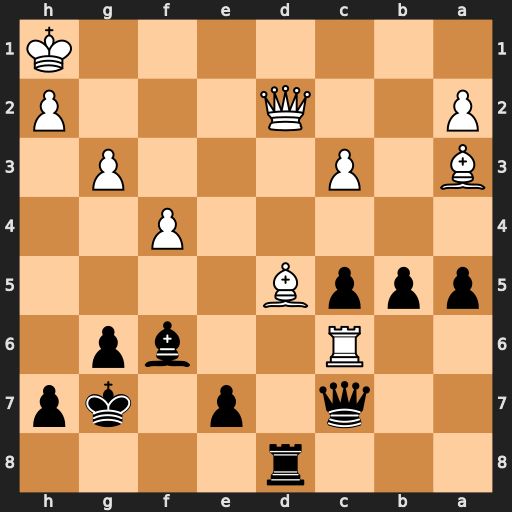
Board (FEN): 3r4/2q1p1kp/2R2bp1/pppB4/5P2/B1P3P1/P2Q3P/7K
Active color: b
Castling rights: -
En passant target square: -
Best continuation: Qxc6 Bxc6 Rxd2